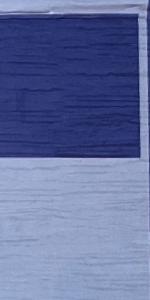
Label: Empty